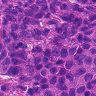
Metastatic tissue present: yes